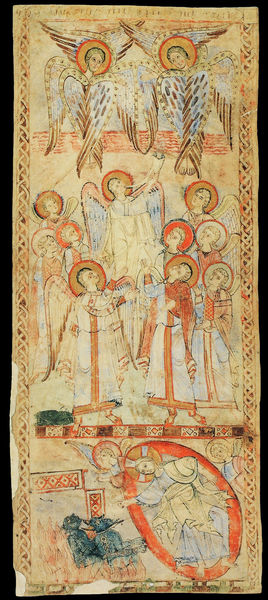
Titel: Exultetrolle, Fragment in 20 Stücken
Standort: Herkunft: Benevent (EU - I - Kampanien)
Institution: Bibliotheca Apostolica Vaticana
Schlagwörter: flügel, grün, rot, muster, engel, farben, schweben, fragment, heiligenschein, nimbus, christus, jesus, jünger, mandorla